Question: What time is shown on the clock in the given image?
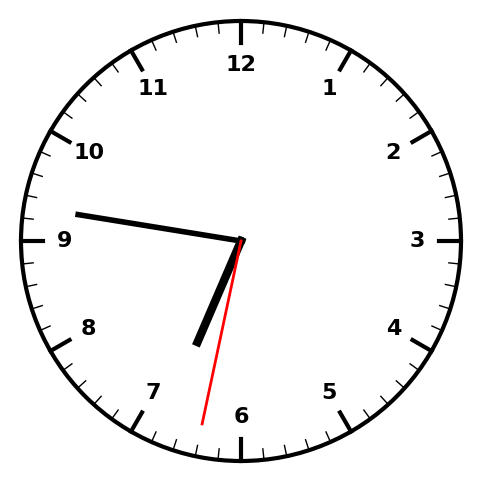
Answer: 06:46:32